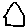
Label: house